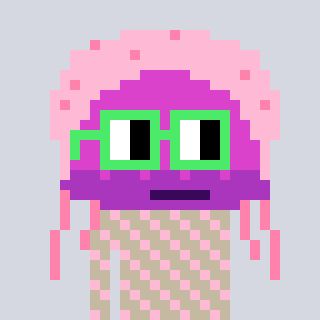
a pixel art character with square light green glasses, a jellyfish-shaped head and a bege-colored body on a cool background